Question: I am seeing the following in mongostat on the primary server in my replicate set:
'''
insert query update delete getmore command flushes mapped vsize res faults locked db idx miss % qr|qw ar|aw netIn netOut conn set repl time
0 414 388 0 1218 444 0 24.2g 51.4g 3g 0 <redacted>:9.6% 0 0|0 0|0 225k 441k 463 mover PRI 03:26:30
0 469 457 0 1352 516 0 24.2g 51.4g 3g 0 <redacted>:10.6% 0 0|0 0|0 258k 498k 463 mover PRI 03:26:31
0 478 482 0 1430 548 0 24.2g 51.4g 3g 0 <redacted>:12.0% 0 0|0 0|0 271k 512k 463 mover PRI 03:26:32
'''
As you can see the getmore count is dominating any other form of operation. This is something that has just recently started happening, as can be seen in the attached graph of opcounters. From what I've read these might be from the replica set operations, but for my piece of mind I would like to find a way to confirm that. Is there anyway I can determine the source of these getmore ops?

UPDATE:
Added a new screenshot of opcounters from MMS which includes the legend.
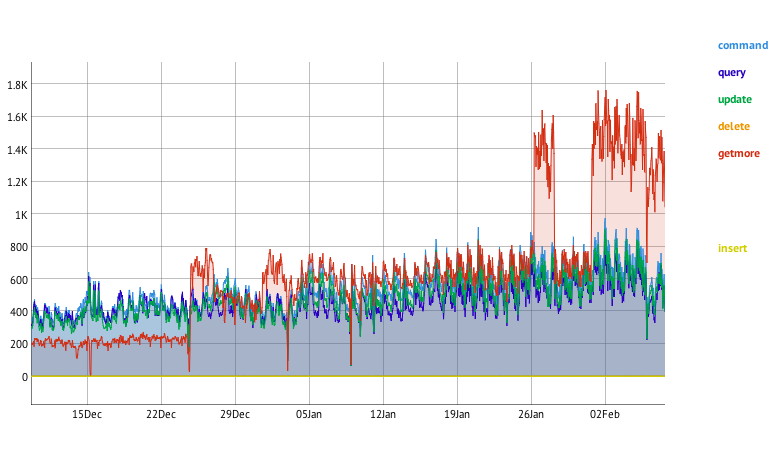
Answer: A <URL> indicates that a "next batch of results" was fetched from an open cursor. This may indicate either a large result set where your application has to fetch several batches, or a long running operation such as replication tailing the oplog.
Given there is a large jump starting from the 26th Jan, I would consider if you changed anything in your application or usage that might correlate with this change. Perhaps you started a new backup routine, or one of your common queries now has enough data to require multiple batches.
If you want to determine the source of the increased 'getmore' count, you can see these logged at 'logLevel' 1 or higher.
The <URL> can be set on startup or adjusted at runtime. The logs will get large quickly with the extra detail, so I would suggest increasing for a short period of time to sample getmores during one of the peak periods indicated in MMS.
To increase 'logLevel' in the 'mongo' shell use:
'''
db.adminCommand( { setParameter: 1, logLevel: 1 } )
'''
You can change back to the default 'logLevel' with:
'''
db.adminCommand( { setParameter: 1, logLevel: 0 } )
'''
After increasing the 'logLevel', you should be able to grep your mongod log for lines with "getmore" which will be similar to:
'''
Sun Feb 9 09:31:14.573 [conn8527] getmore local.oplog.rs query: { .. }
'''
The text after "getmore" (and before the query) indicates the <URL>.
The 'getmore' queries from replication or any other applications <URL> will always be on the 'local.oplog.rs' namespace.